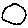
Label: circle